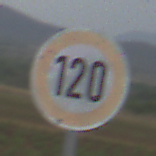
Verkehrszeichen: Geschwindigkeit120
Umgebung: Outdoor, Nature
Tageszeit: Midday
Wetter: PartlyCloudy
Licht: Natural
Jahreszeit: NotSpecified
Kontrast: LowContrast